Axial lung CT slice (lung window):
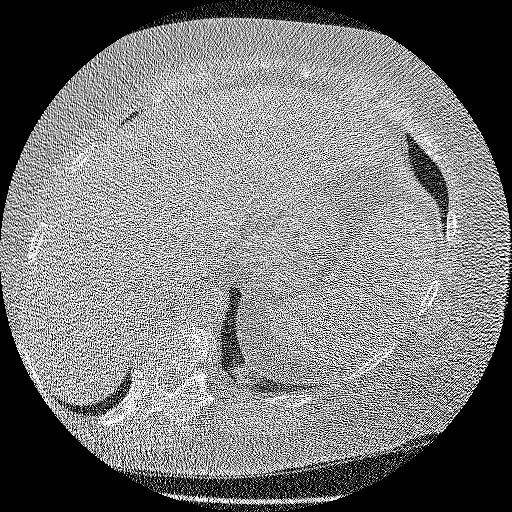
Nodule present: no